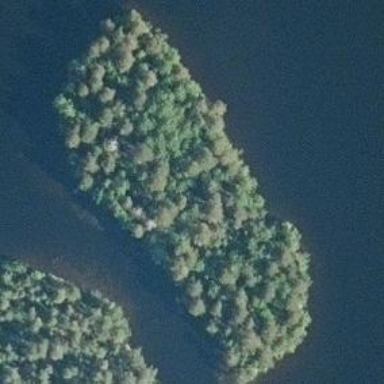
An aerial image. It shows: Island.